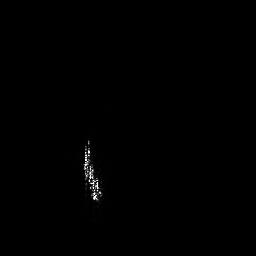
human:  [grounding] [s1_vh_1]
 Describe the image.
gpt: In the satellite image, there is  <ref>1 medium ship </ref> <box>[[31, 53, 39, 78, 0]]</box> located at center.